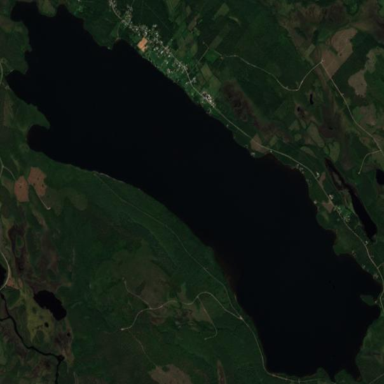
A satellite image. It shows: Serene lake surrounded by nature.